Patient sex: M
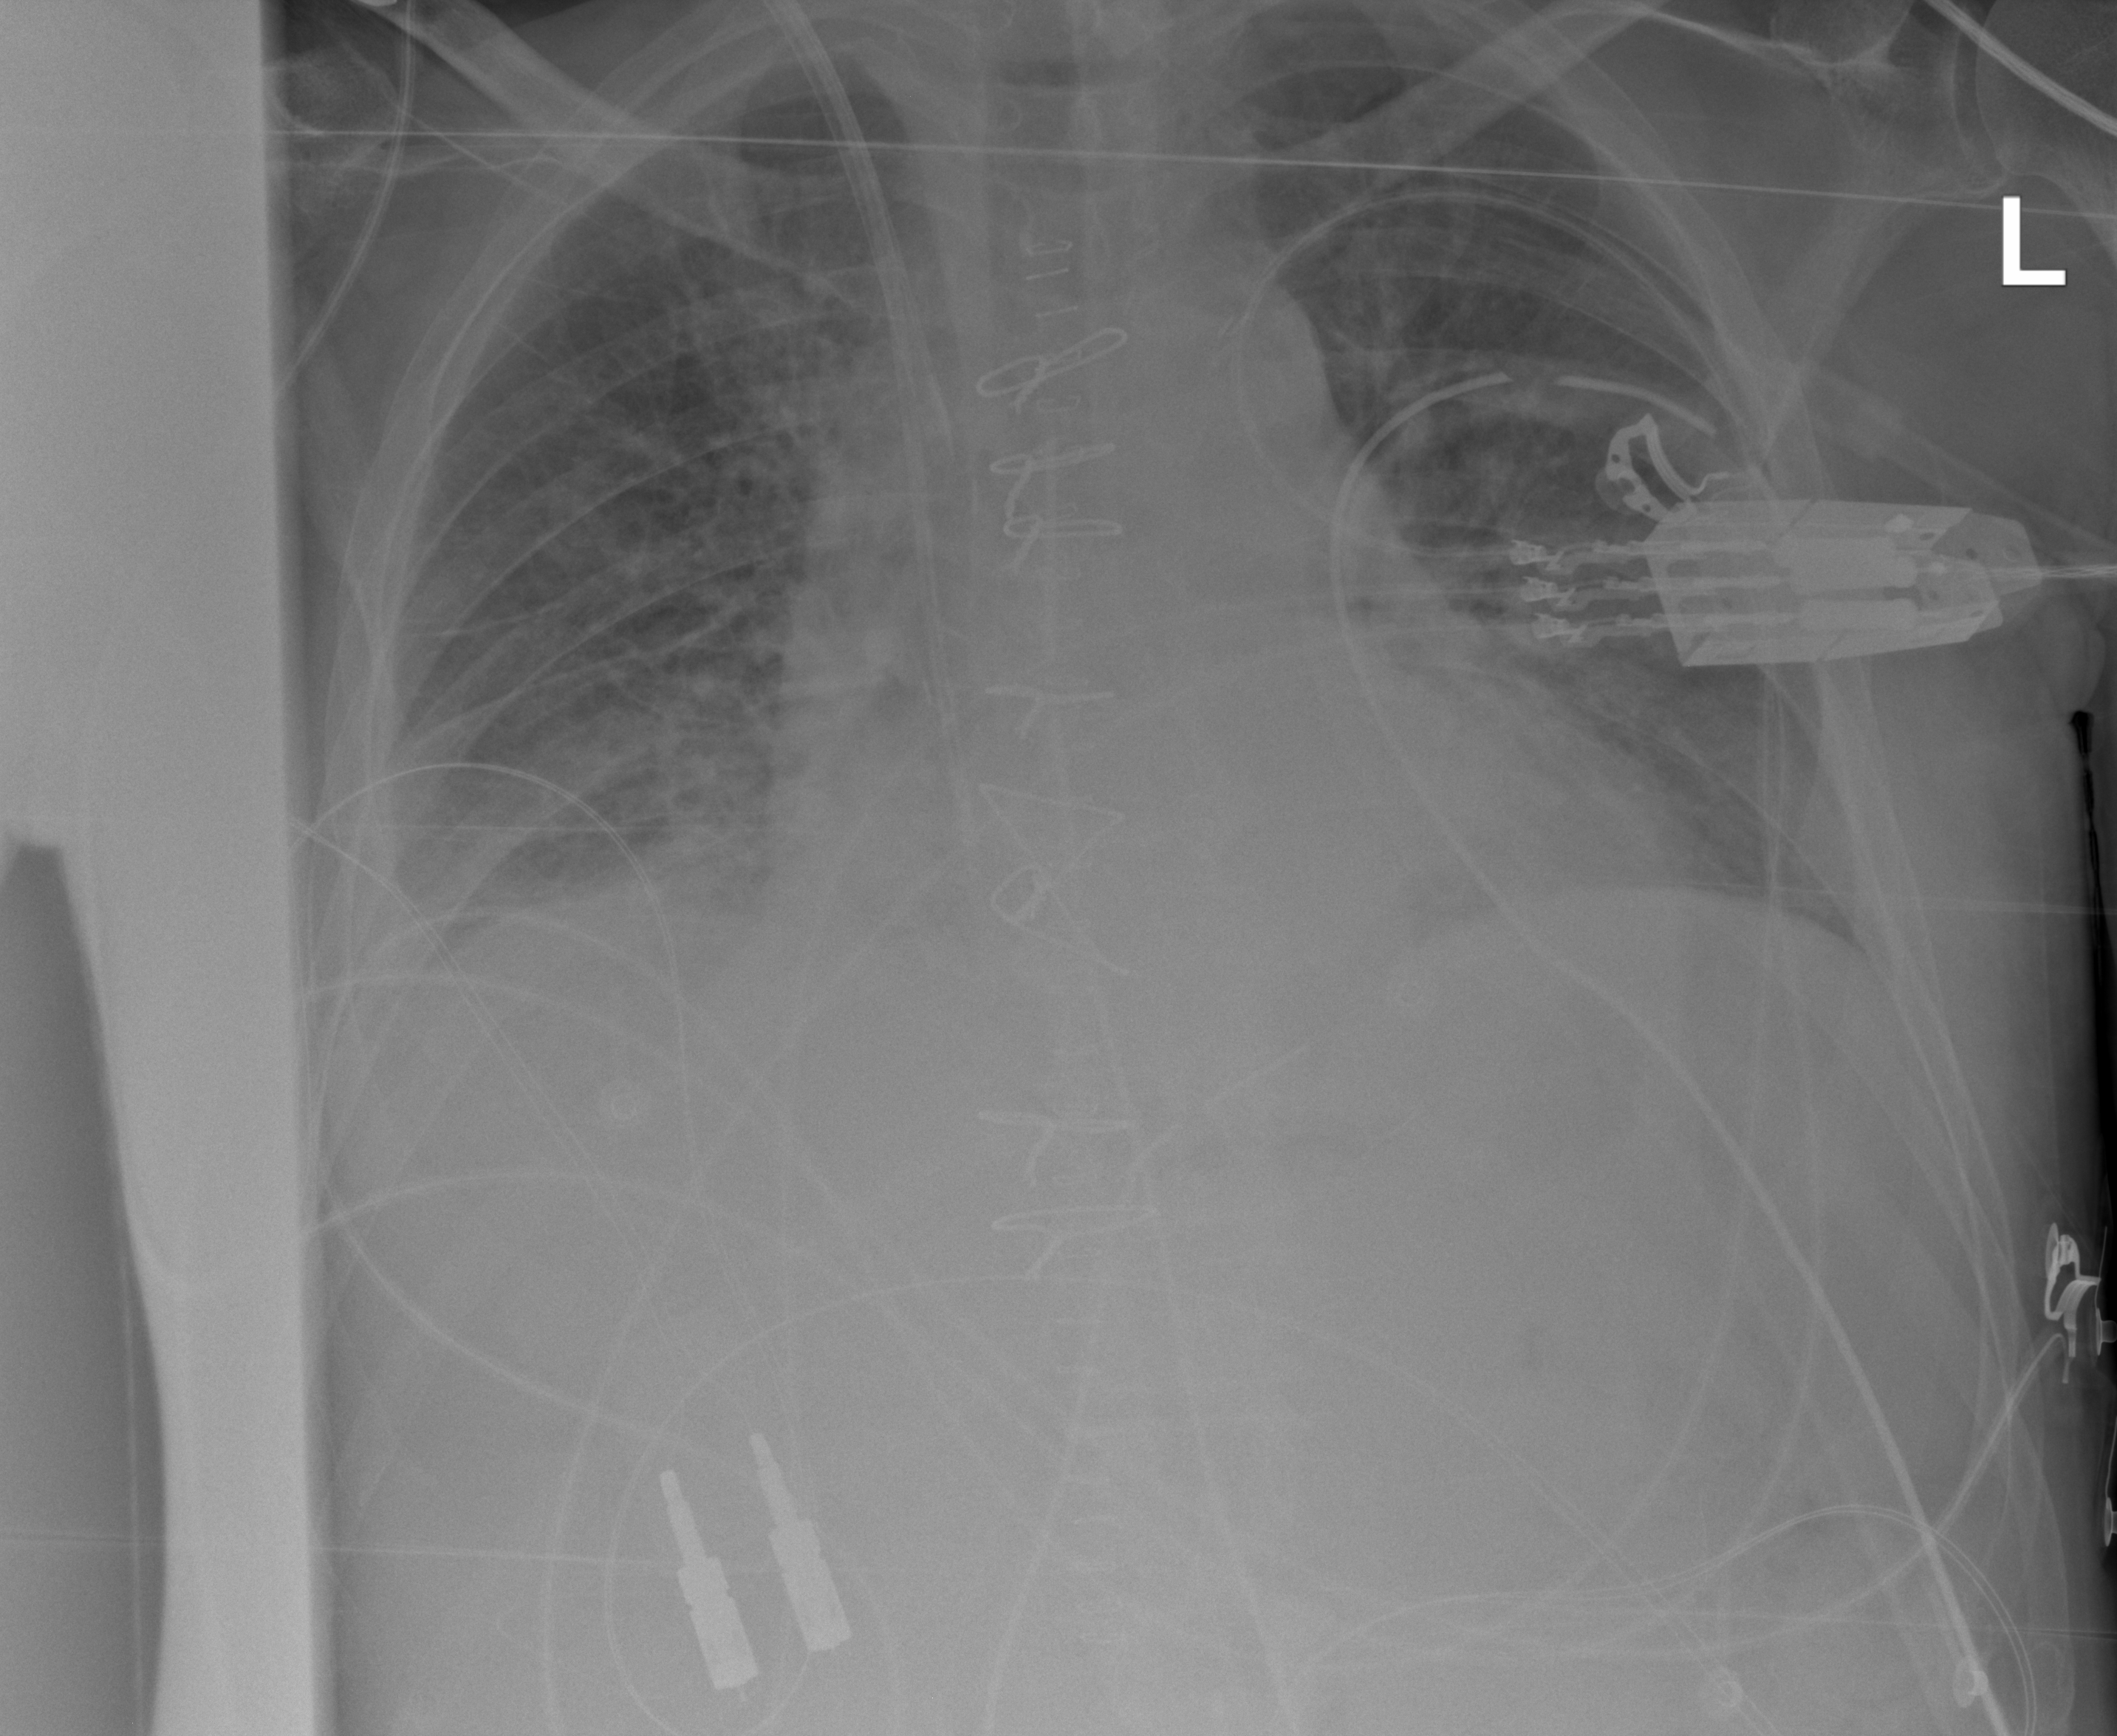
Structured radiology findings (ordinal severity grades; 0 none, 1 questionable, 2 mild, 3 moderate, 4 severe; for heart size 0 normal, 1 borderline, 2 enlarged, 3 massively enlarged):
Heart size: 0
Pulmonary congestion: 2
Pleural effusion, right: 2
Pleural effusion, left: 0
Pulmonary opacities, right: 2
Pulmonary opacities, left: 2
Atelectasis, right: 2
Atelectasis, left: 0